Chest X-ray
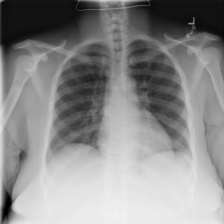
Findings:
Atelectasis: negative
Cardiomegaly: positive
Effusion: negative
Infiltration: negative
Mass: negative
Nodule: negative
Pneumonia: negative
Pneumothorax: negative
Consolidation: negative
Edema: negative
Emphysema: negative
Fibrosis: negative
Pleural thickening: negative
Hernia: negative